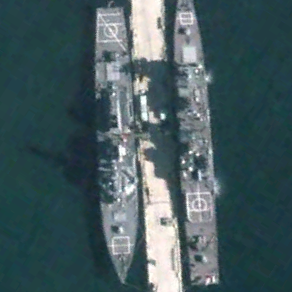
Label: destroyer